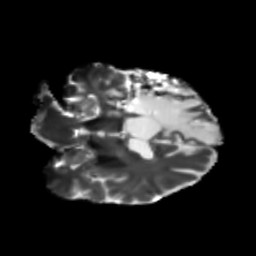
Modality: T2w
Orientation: coronal
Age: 49
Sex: male
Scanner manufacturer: siemens
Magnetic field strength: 3 T
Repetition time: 5.25 s
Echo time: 0.08 s